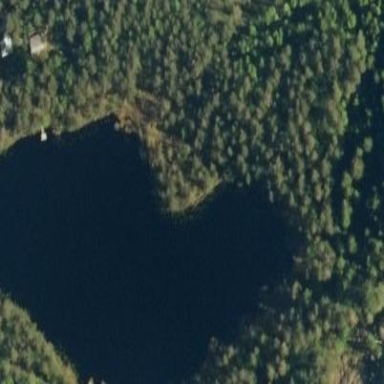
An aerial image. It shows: Serene lake surrounded by nature.